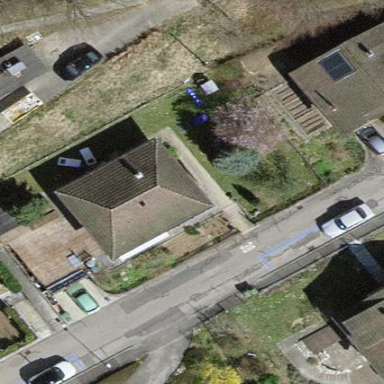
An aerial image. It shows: Detached building.